Fundus camera: zeiss
Shooting center: midpoint
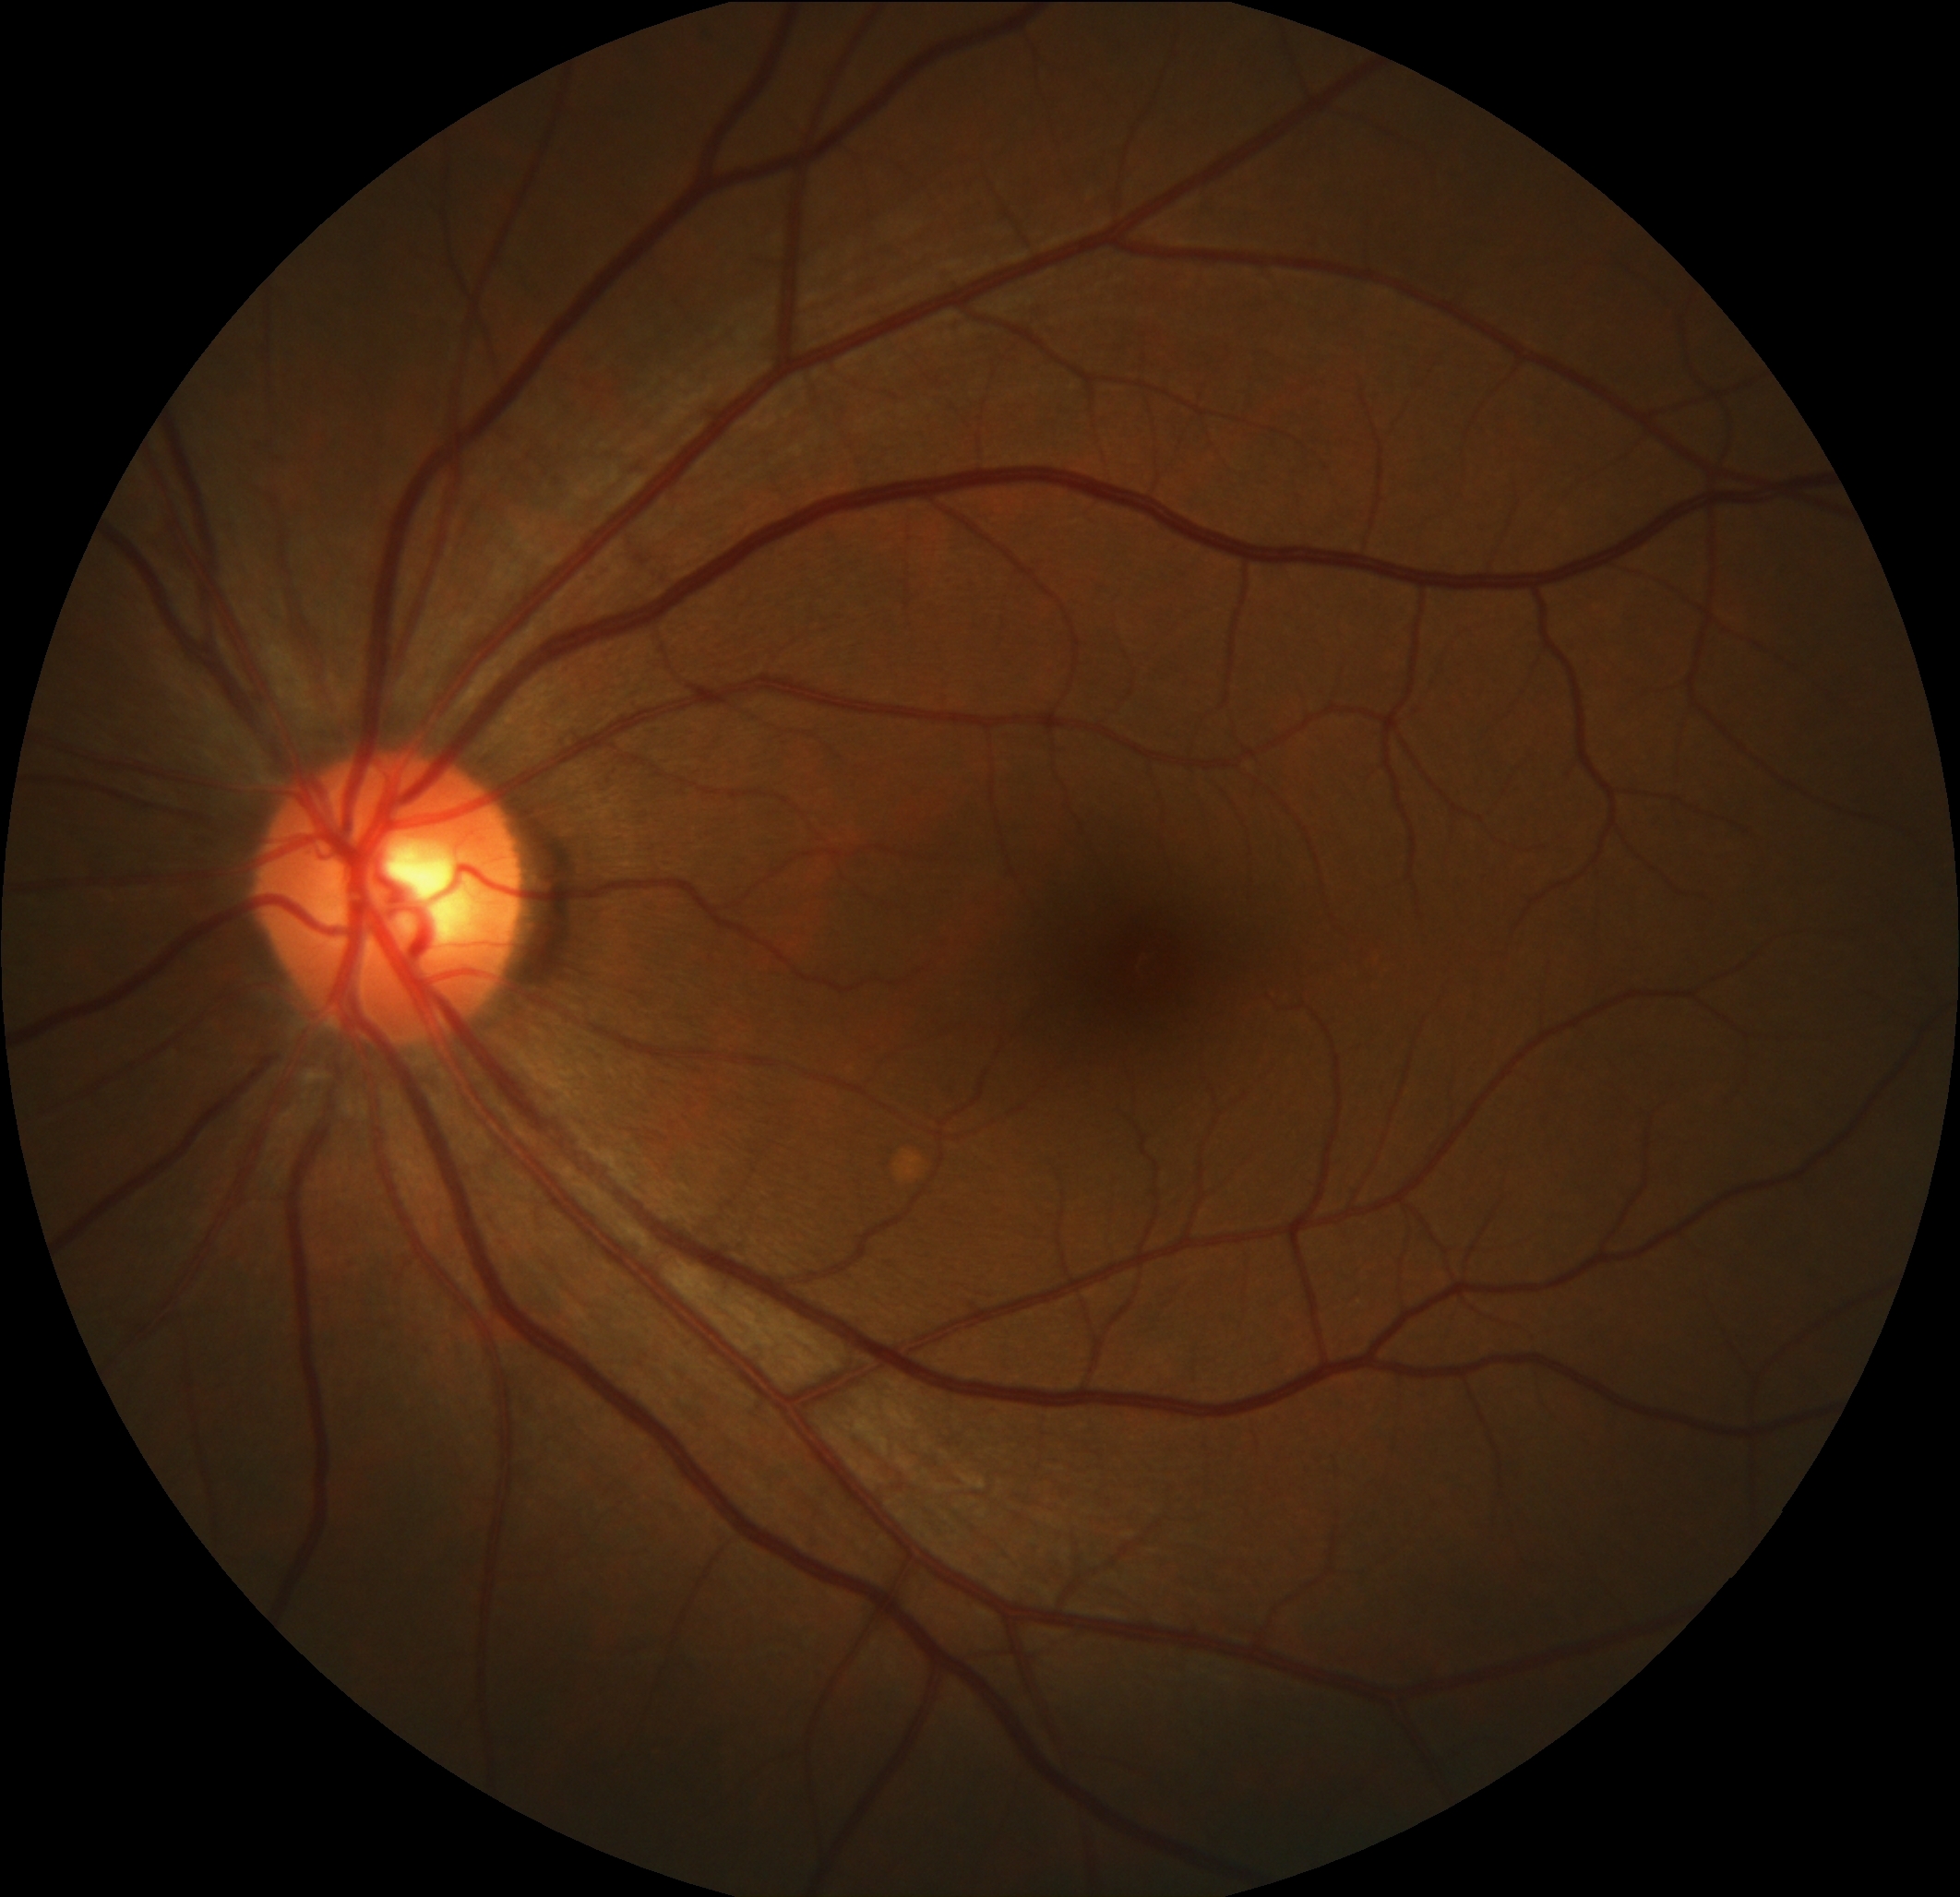
Pathologic myopia: no
Patchy retinal atrophy: absent
Retinal detachment: absent